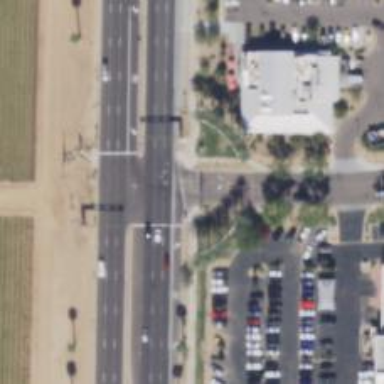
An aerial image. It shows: Solid stop line on the road marking.